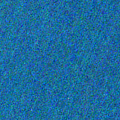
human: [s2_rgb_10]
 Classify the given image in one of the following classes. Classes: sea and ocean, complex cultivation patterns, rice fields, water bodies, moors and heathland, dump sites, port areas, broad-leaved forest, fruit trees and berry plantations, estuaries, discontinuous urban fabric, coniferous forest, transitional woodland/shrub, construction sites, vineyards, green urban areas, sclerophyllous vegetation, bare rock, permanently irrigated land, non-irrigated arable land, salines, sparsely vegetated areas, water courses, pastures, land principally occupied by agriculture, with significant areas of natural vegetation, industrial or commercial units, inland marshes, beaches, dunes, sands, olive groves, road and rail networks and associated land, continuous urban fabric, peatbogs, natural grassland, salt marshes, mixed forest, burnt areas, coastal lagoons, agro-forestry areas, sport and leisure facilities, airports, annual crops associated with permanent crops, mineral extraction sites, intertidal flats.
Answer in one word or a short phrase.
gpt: sea and ocean